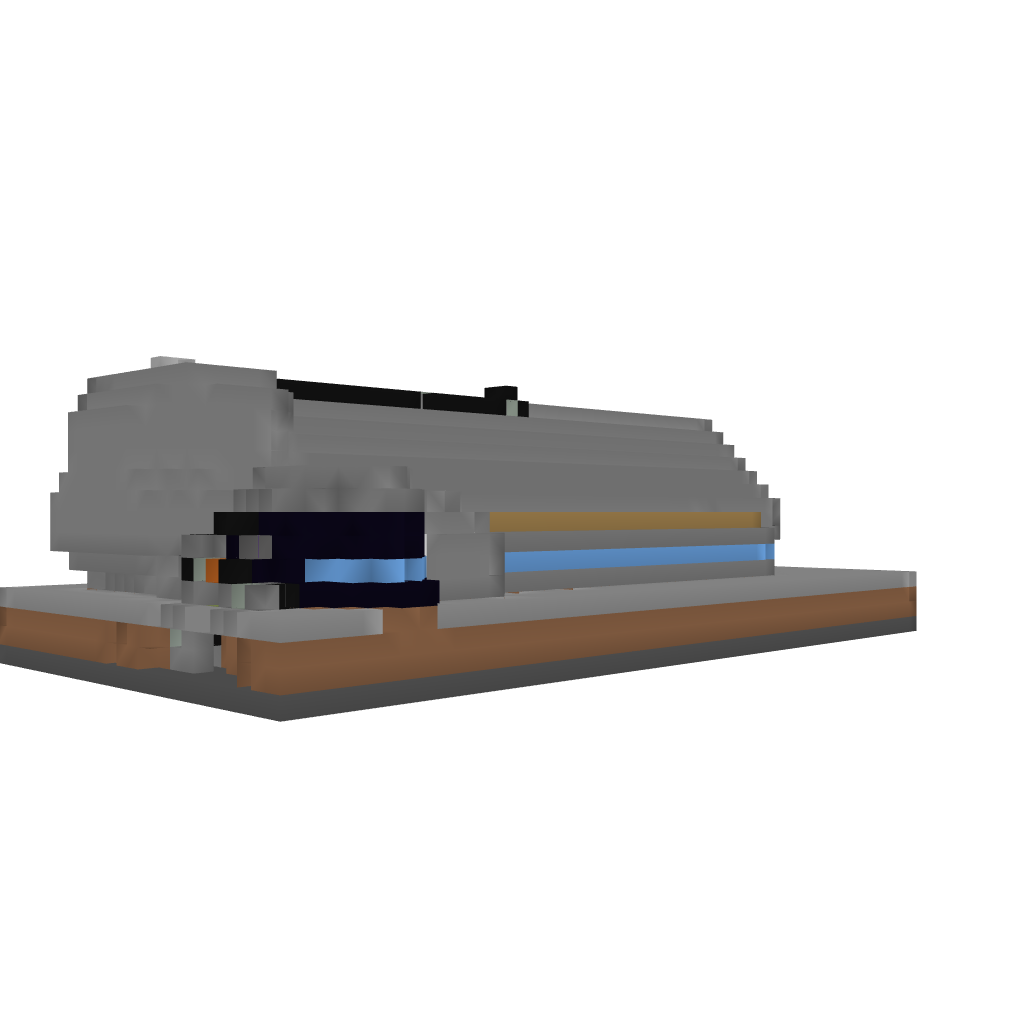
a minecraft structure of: Nether Hub